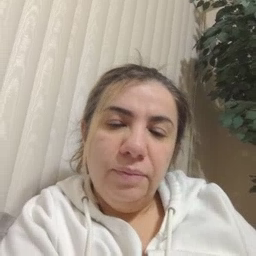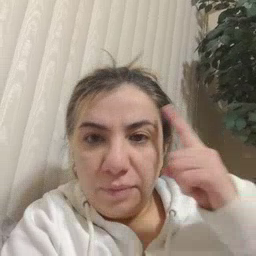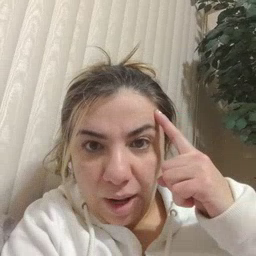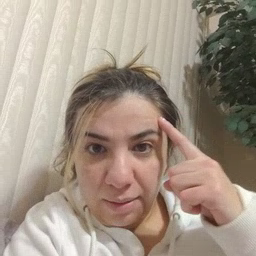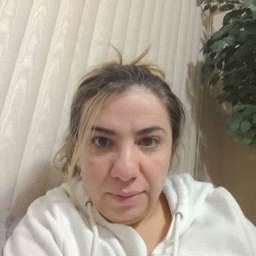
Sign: think